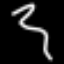
Label: squiggle